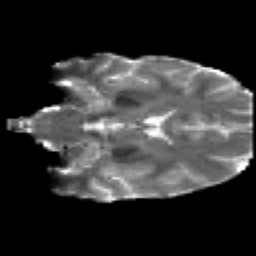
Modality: T2w
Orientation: coronal
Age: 21
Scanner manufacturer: siemens
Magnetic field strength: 3 T
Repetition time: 2.2 s
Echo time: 0.084 s